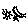
Label: sun